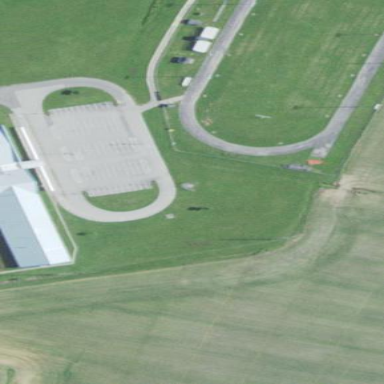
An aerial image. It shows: Track located within leisure land area.